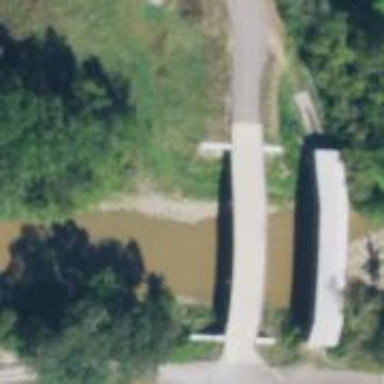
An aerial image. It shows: Covered bridge over tertiary road with asphalt surface.